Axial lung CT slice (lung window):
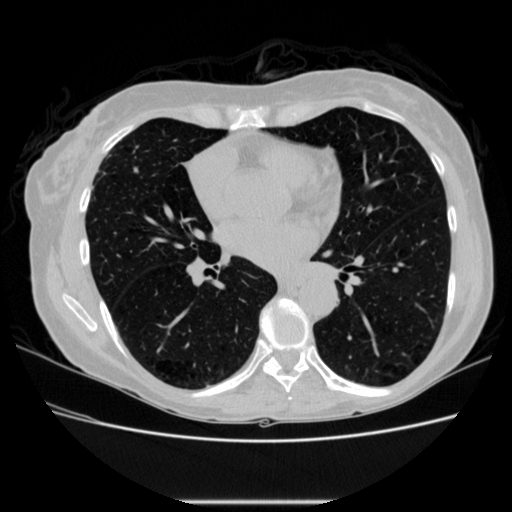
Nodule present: no